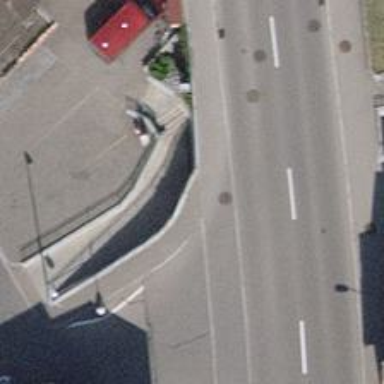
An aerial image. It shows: Footway tunnel.